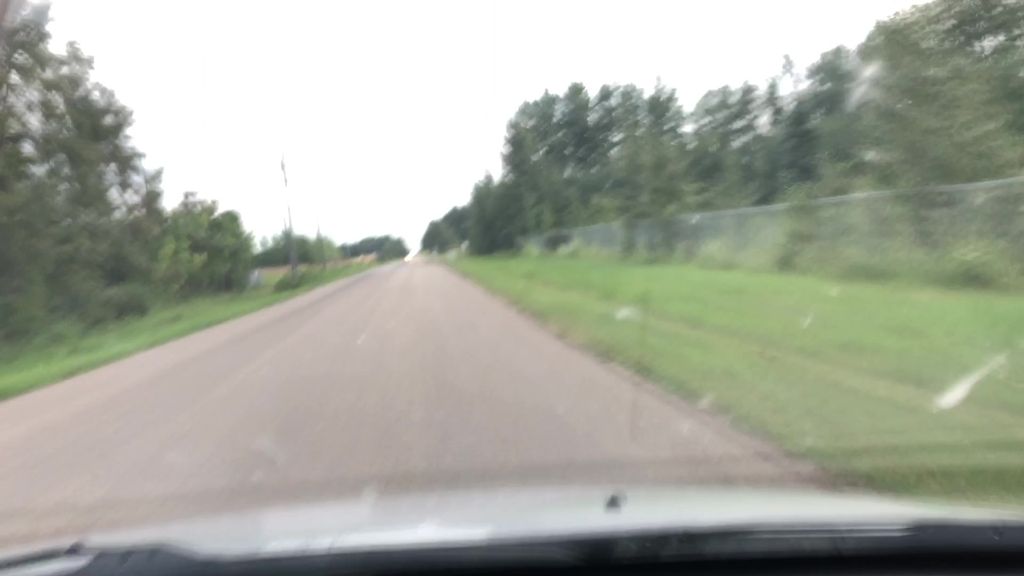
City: edmonton